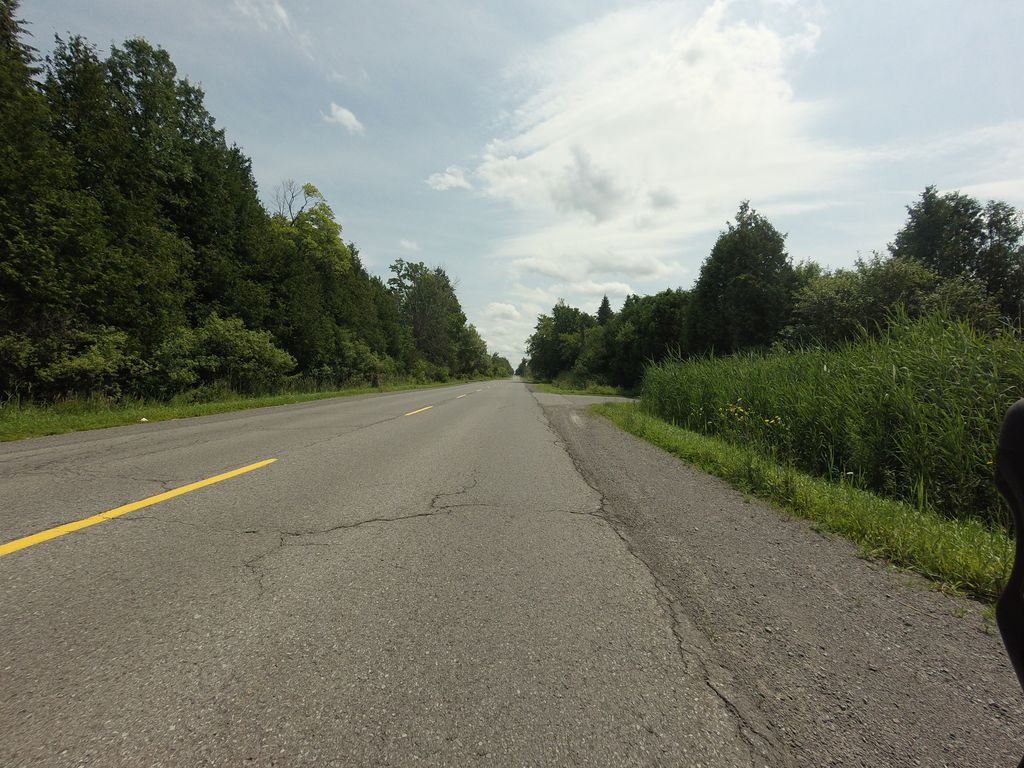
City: ottawa-gatineau